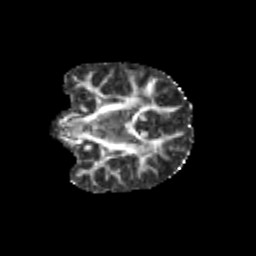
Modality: FA
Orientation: coronal
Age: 10
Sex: female
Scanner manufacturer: siemens
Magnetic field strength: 3 T
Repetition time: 3.8 s
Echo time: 0.07 s